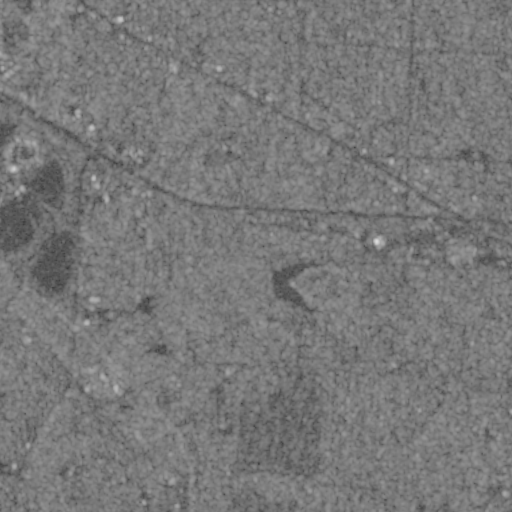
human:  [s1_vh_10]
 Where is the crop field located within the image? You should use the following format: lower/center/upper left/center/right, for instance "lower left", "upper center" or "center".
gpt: The crop field is located in the center left of the image.
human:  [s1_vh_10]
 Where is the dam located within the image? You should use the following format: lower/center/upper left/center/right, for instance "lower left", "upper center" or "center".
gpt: The dam is located in the center of the image.
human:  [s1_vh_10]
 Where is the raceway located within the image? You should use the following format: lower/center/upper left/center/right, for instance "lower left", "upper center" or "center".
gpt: The raceway is located in the upper right of the image.
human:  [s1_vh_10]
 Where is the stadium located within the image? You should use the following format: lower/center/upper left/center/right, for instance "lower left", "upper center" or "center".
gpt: The stadium is located in the upper left of the image.
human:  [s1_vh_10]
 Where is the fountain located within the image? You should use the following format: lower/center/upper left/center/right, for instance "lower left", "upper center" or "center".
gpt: The fountain is located in the upper left of the image.
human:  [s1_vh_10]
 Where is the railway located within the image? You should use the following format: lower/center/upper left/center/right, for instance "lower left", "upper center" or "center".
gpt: The railway is located in the upper right of the image.
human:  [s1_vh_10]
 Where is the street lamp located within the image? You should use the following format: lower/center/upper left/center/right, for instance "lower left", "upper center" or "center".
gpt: The street lamp is located in the upper left of the image.
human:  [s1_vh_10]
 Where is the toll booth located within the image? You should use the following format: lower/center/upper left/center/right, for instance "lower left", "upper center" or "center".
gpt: The toll booth is located in the center left of the image.
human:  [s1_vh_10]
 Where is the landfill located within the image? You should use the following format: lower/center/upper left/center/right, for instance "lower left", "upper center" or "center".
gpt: There is no landfill in the image.

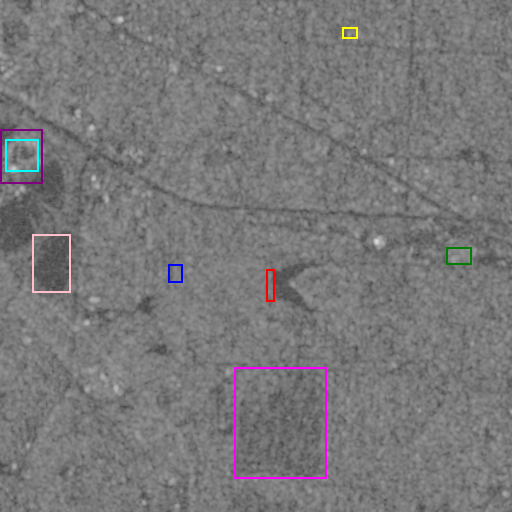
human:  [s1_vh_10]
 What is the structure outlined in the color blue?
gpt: The structure outlined in blue is a crop field.
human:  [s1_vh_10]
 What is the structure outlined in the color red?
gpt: The structure outlined in red is a dam.
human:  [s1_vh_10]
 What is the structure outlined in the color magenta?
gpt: The structure outlined in magenta is a park.
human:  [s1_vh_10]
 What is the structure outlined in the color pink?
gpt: The structure outlined in pink is a parking lot.
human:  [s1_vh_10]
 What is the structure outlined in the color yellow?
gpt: The structure outlined in yellow is a power substation.
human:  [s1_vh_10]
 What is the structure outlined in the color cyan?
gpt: The structure outlined in cyan is a stadium.
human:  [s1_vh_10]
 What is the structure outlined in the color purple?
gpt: The structure outlined in purple is a road.
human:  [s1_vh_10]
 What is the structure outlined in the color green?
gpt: The structure outlined in green is a building.
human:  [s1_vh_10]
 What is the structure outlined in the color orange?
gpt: There is no orange outline.